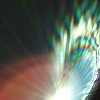
Label: sunburn